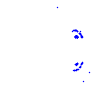
Particle: proton